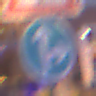
Verkehrszeichen: VorgeschriebeneFahrtrichtungGeradeausOderRechts
Zusatzzeichen oben: Lichtzeichenanlage
Umgebung: Outdoor, Urban
Tageszeit: Night
Wetter: PartlyCloudy
Licht: Artificial
Jahreszeit: NotSpecified
Kontrast: HighContrast